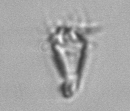
Label: Paratontonia_gracillima